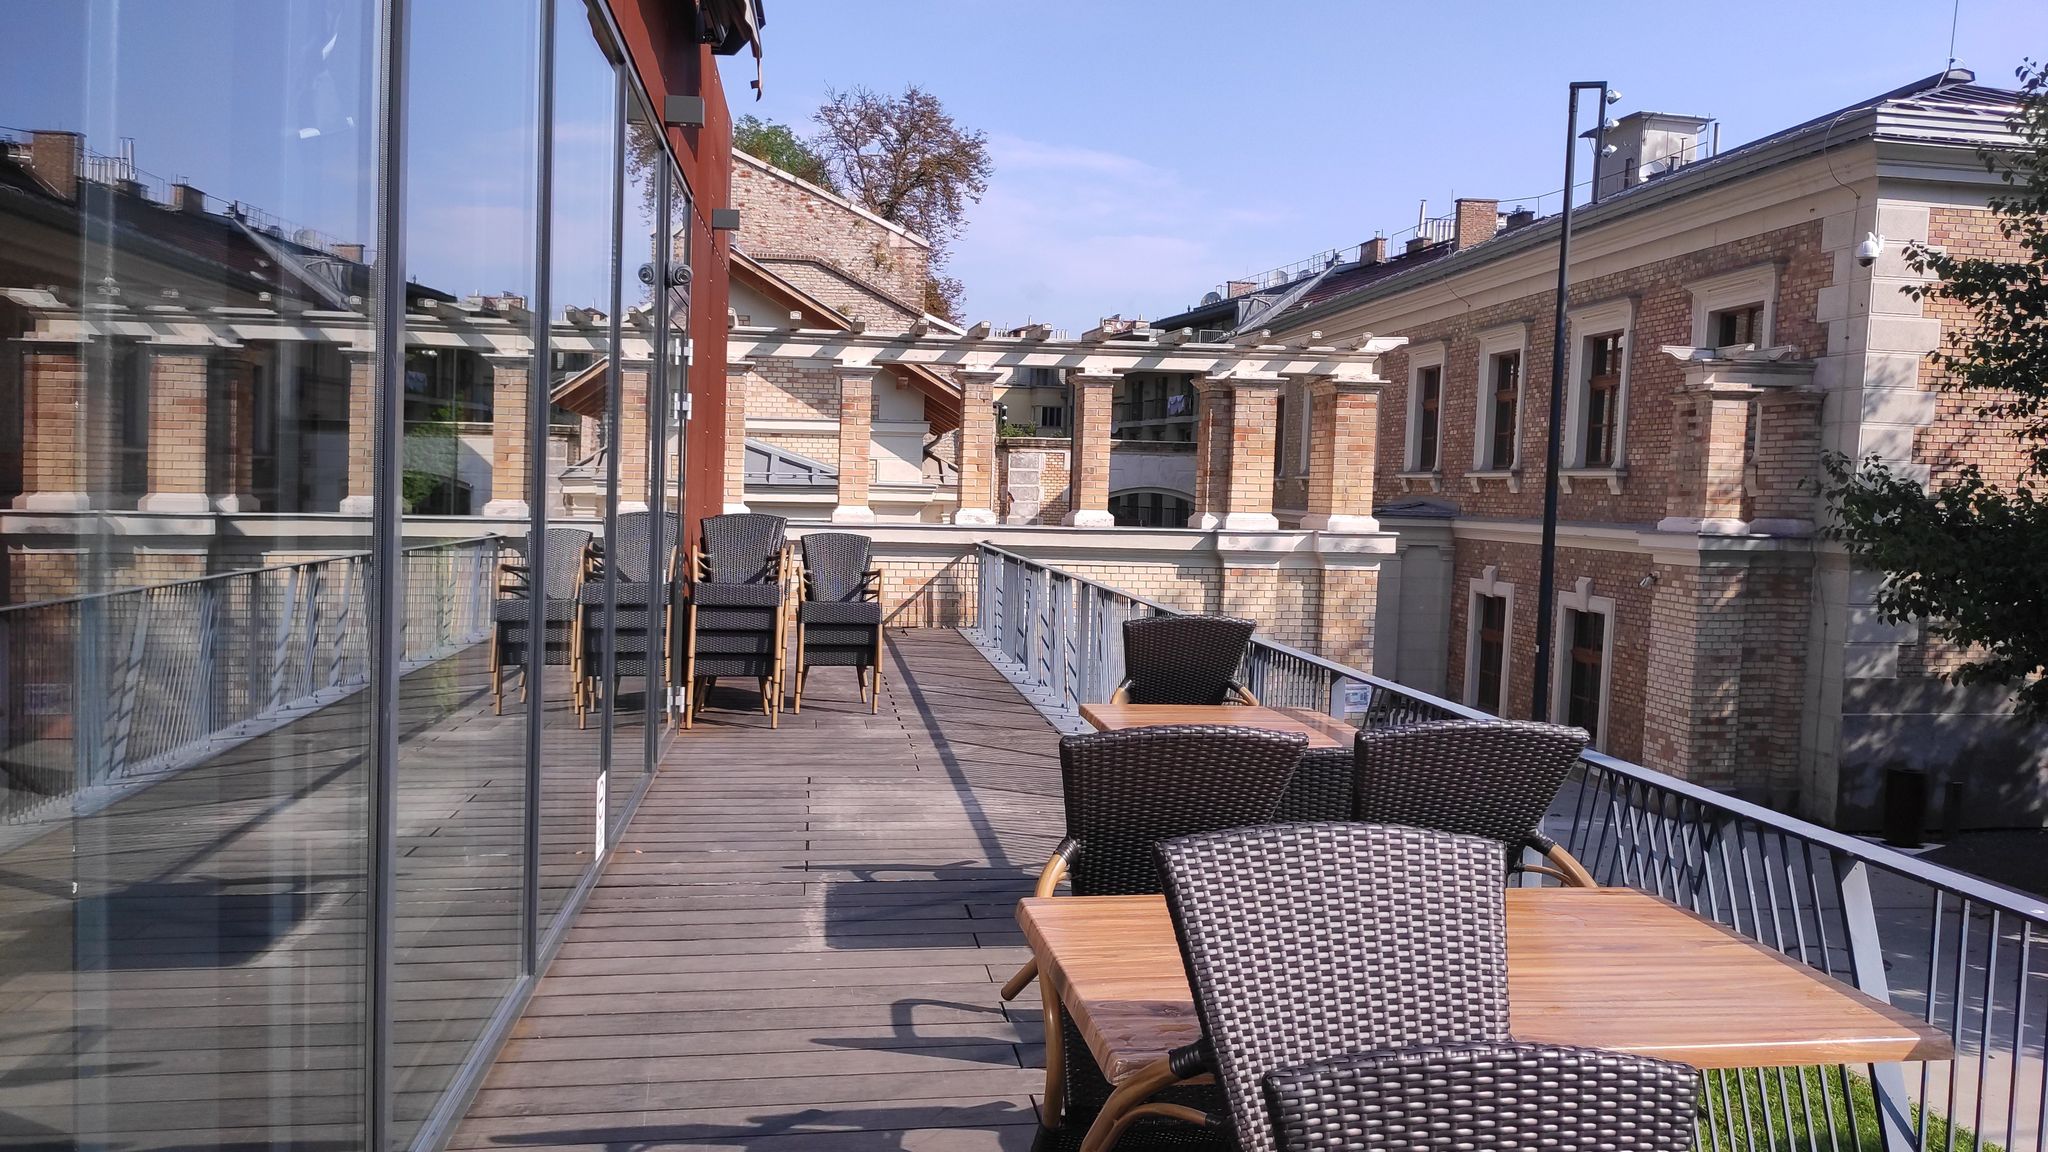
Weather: clear
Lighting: day
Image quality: good
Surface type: walking surface
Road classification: road
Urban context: urban centre
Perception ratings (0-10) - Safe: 3.33, Lively: 7.47, Beautiful: 3.18, Boring: 7.57, Depressing: 6.32, Wealthy: 9.49